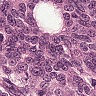
Metastatic tissue present: yes